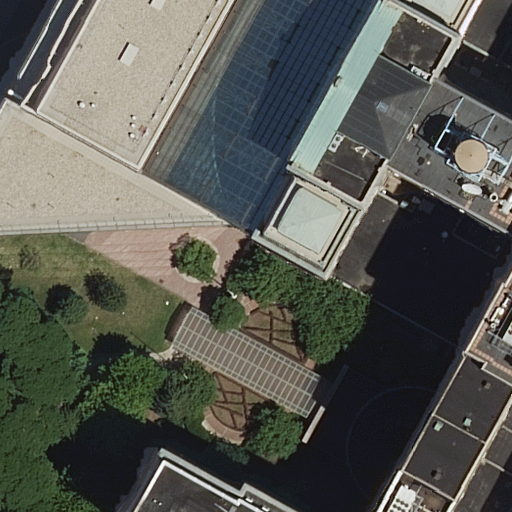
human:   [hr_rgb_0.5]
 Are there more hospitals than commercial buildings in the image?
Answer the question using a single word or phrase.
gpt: yes

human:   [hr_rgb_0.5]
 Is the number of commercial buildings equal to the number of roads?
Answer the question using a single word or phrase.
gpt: no

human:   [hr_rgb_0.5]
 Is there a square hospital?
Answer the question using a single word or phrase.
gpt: no

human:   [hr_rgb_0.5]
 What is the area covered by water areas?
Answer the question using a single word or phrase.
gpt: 0m2

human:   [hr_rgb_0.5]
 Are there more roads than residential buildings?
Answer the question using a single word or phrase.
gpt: yes

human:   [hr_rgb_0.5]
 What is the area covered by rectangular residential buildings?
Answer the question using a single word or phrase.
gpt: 0m2

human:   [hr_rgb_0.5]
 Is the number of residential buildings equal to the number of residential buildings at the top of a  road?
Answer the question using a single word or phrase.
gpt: yes

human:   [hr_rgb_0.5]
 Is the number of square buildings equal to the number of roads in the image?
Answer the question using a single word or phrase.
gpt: no

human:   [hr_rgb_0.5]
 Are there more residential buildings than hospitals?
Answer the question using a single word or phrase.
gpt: no

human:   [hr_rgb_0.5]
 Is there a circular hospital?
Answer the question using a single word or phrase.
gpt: no

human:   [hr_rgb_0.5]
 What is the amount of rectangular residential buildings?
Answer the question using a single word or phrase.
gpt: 0

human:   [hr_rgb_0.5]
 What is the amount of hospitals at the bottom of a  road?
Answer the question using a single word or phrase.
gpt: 1

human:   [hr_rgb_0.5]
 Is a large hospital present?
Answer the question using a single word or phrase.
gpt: yes

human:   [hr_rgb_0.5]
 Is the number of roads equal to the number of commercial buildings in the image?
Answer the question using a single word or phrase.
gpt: no

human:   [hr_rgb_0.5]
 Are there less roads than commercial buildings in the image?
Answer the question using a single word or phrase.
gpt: no

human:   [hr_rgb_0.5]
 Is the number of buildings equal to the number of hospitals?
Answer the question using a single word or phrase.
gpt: no

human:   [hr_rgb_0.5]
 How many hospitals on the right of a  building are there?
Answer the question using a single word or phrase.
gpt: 0

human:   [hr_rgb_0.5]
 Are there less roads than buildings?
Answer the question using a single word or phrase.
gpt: no

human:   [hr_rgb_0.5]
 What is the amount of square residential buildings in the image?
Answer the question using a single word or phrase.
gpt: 0

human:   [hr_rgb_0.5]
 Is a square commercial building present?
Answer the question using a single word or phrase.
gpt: no

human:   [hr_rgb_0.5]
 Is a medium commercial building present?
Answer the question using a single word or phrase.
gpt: no

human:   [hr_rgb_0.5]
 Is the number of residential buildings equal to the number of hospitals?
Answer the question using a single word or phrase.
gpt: no

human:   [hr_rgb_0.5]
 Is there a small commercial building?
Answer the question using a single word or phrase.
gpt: no

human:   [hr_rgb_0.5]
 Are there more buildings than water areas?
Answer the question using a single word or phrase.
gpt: yes

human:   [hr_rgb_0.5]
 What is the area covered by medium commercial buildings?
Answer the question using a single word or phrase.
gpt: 0m2

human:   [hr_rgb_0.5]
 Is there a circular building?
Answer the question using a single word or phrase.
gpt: no

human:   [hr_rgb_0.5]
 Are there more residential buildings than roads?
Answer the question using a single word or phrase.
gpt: no

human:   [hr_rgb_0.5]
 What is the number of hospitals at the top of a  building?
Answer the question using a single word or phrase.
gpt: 0

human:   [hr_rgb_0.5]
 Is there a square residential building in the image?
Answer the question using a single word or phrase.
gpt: no

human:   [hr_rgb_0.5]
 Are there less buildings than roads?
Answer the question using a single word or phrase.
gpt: no

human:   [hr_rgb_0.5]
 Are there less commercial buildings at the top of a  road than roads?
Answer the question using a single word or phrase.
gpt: yes

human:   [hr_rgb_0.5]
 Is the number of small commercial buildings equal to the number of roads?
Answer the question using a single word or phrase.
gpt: no

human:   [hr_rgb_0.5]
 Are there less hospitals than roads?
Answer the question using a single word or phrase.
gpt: yes

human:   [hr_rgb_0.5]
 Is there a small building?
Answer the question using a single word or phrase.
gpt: no

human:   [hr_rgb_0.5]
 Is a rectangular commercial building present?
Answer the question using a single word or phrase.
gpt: no

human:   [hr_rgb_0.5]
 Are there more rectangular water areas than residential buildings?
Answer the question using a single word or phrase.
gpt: no